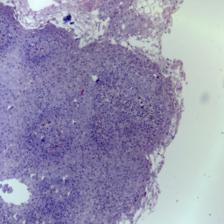
Diagnosis: OSCC